Question: I want to make a web browser adjustment margin left. I use windowResize, but how to adjustment margin left even if the custom click the restore button of the web browser? I upload 2 screenshort images for explain. second image, but the content is not in the center of the page. How to do a right windowResize? Thanks.
'''
<!DOCTYPE html PUBLIC "-//W3C//DTD XHTML 1.0 Transitional//EN" "http://www.w3.org/TR/xhtml1/DTD/xhtml1-transitional.dtd">
<html xmlns="http://www.w3.org/1999/xhtml">
<head>
<meta http-equiv="Content-Type" content="text/html; charset=UTF-8">
<script type="text/javascript" src="jquery-1.4.4.min.js"></script>
<script type="text/javascript">
jQuery(document).ready(function() {
var width = document.body.clientWidth;
windowResize(width);
$(window).resize(function() {
windowResize(width);
});
});
function windowResize(width) {
if(width>1024){
$('#content').css({
'margin-left':(width-1024)/2+32 + 'px'
});
}else{
$('#content').css({
'margin-left': 32 + 'px'
});
}
}
</script>
</head>
<body>
<style>
body, #box{min-width:1024px;width:100%;}
#content{float:left;width:960px;height:300px;background-color:#F00;}
</style>
<div id="box">
<div id="content">
some words
</div>
</div>
</body>
</html>
'''
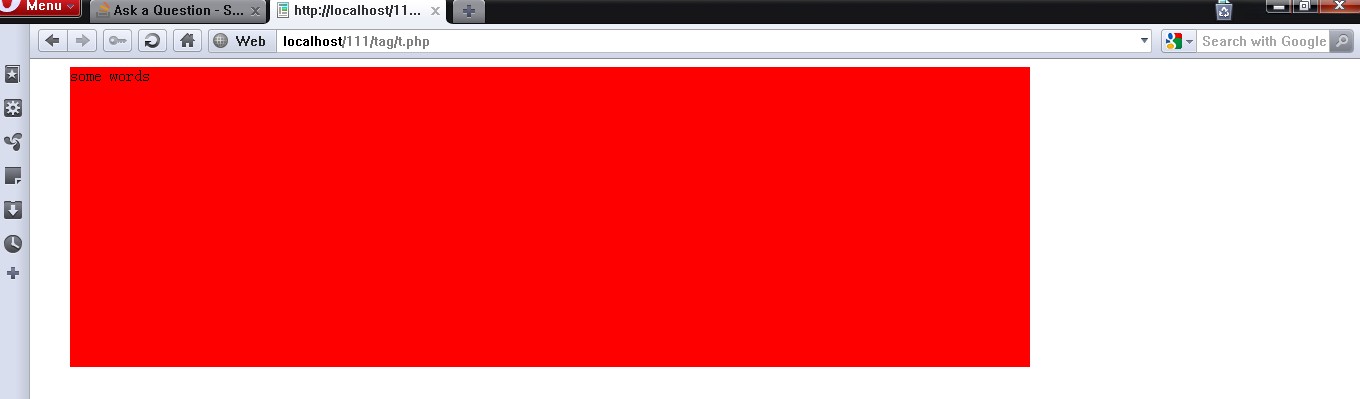
Answer: One thing I notice is that this code will only ever call 'windowResize' with the initial width:
'''
jQuery(document).ready(function() {
// this value will always be passed to windowResize
var width = document.body.clientWidth;
windowResize(width);
$(window).resize(function() {
windowResize(width);
});
});
'''
I changed it so the width is calculated inside of 'windowResize' and things work.
'''
jQuery(document).ready(function() {
windowResize();
$(window).resize(windowResize);
});
function windowResize() {
var width = document.body.clientWidth;
if(width>1024){
$('#content').css({
'margin-left':(width-1024)/2+32 + 'px'
});
}else{
$('#content').css({
'margin-left': 32 + 'px'
});
}
}
'''